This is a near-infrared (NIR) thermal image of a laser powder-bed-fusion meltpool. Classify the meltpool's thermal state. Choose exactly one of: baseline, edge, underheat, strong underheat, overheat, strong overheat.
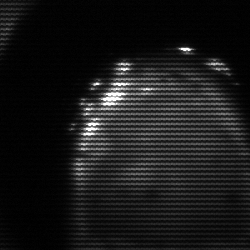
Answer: edge